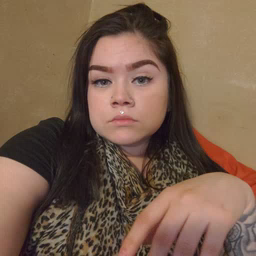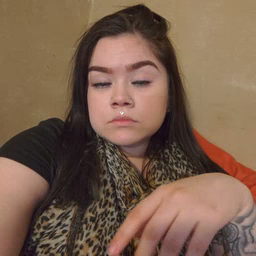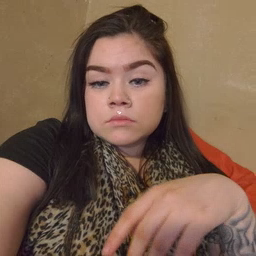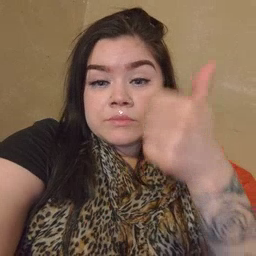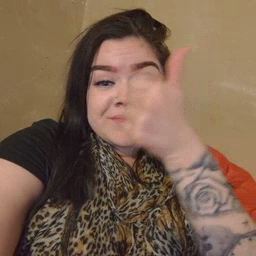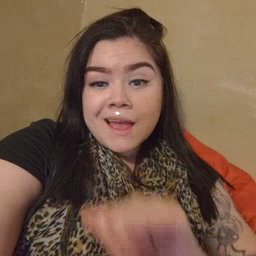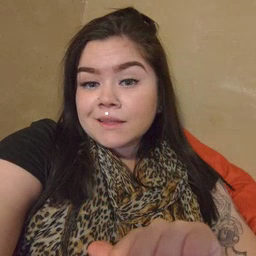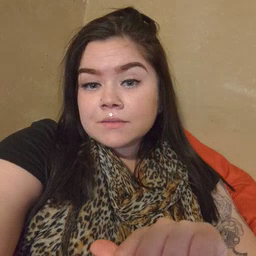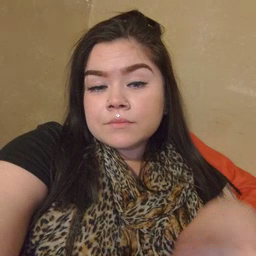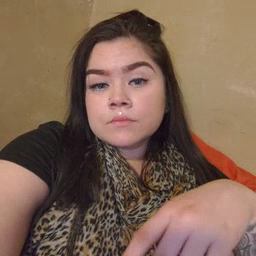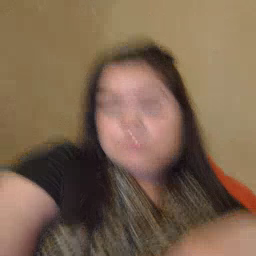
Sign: any